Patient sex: F
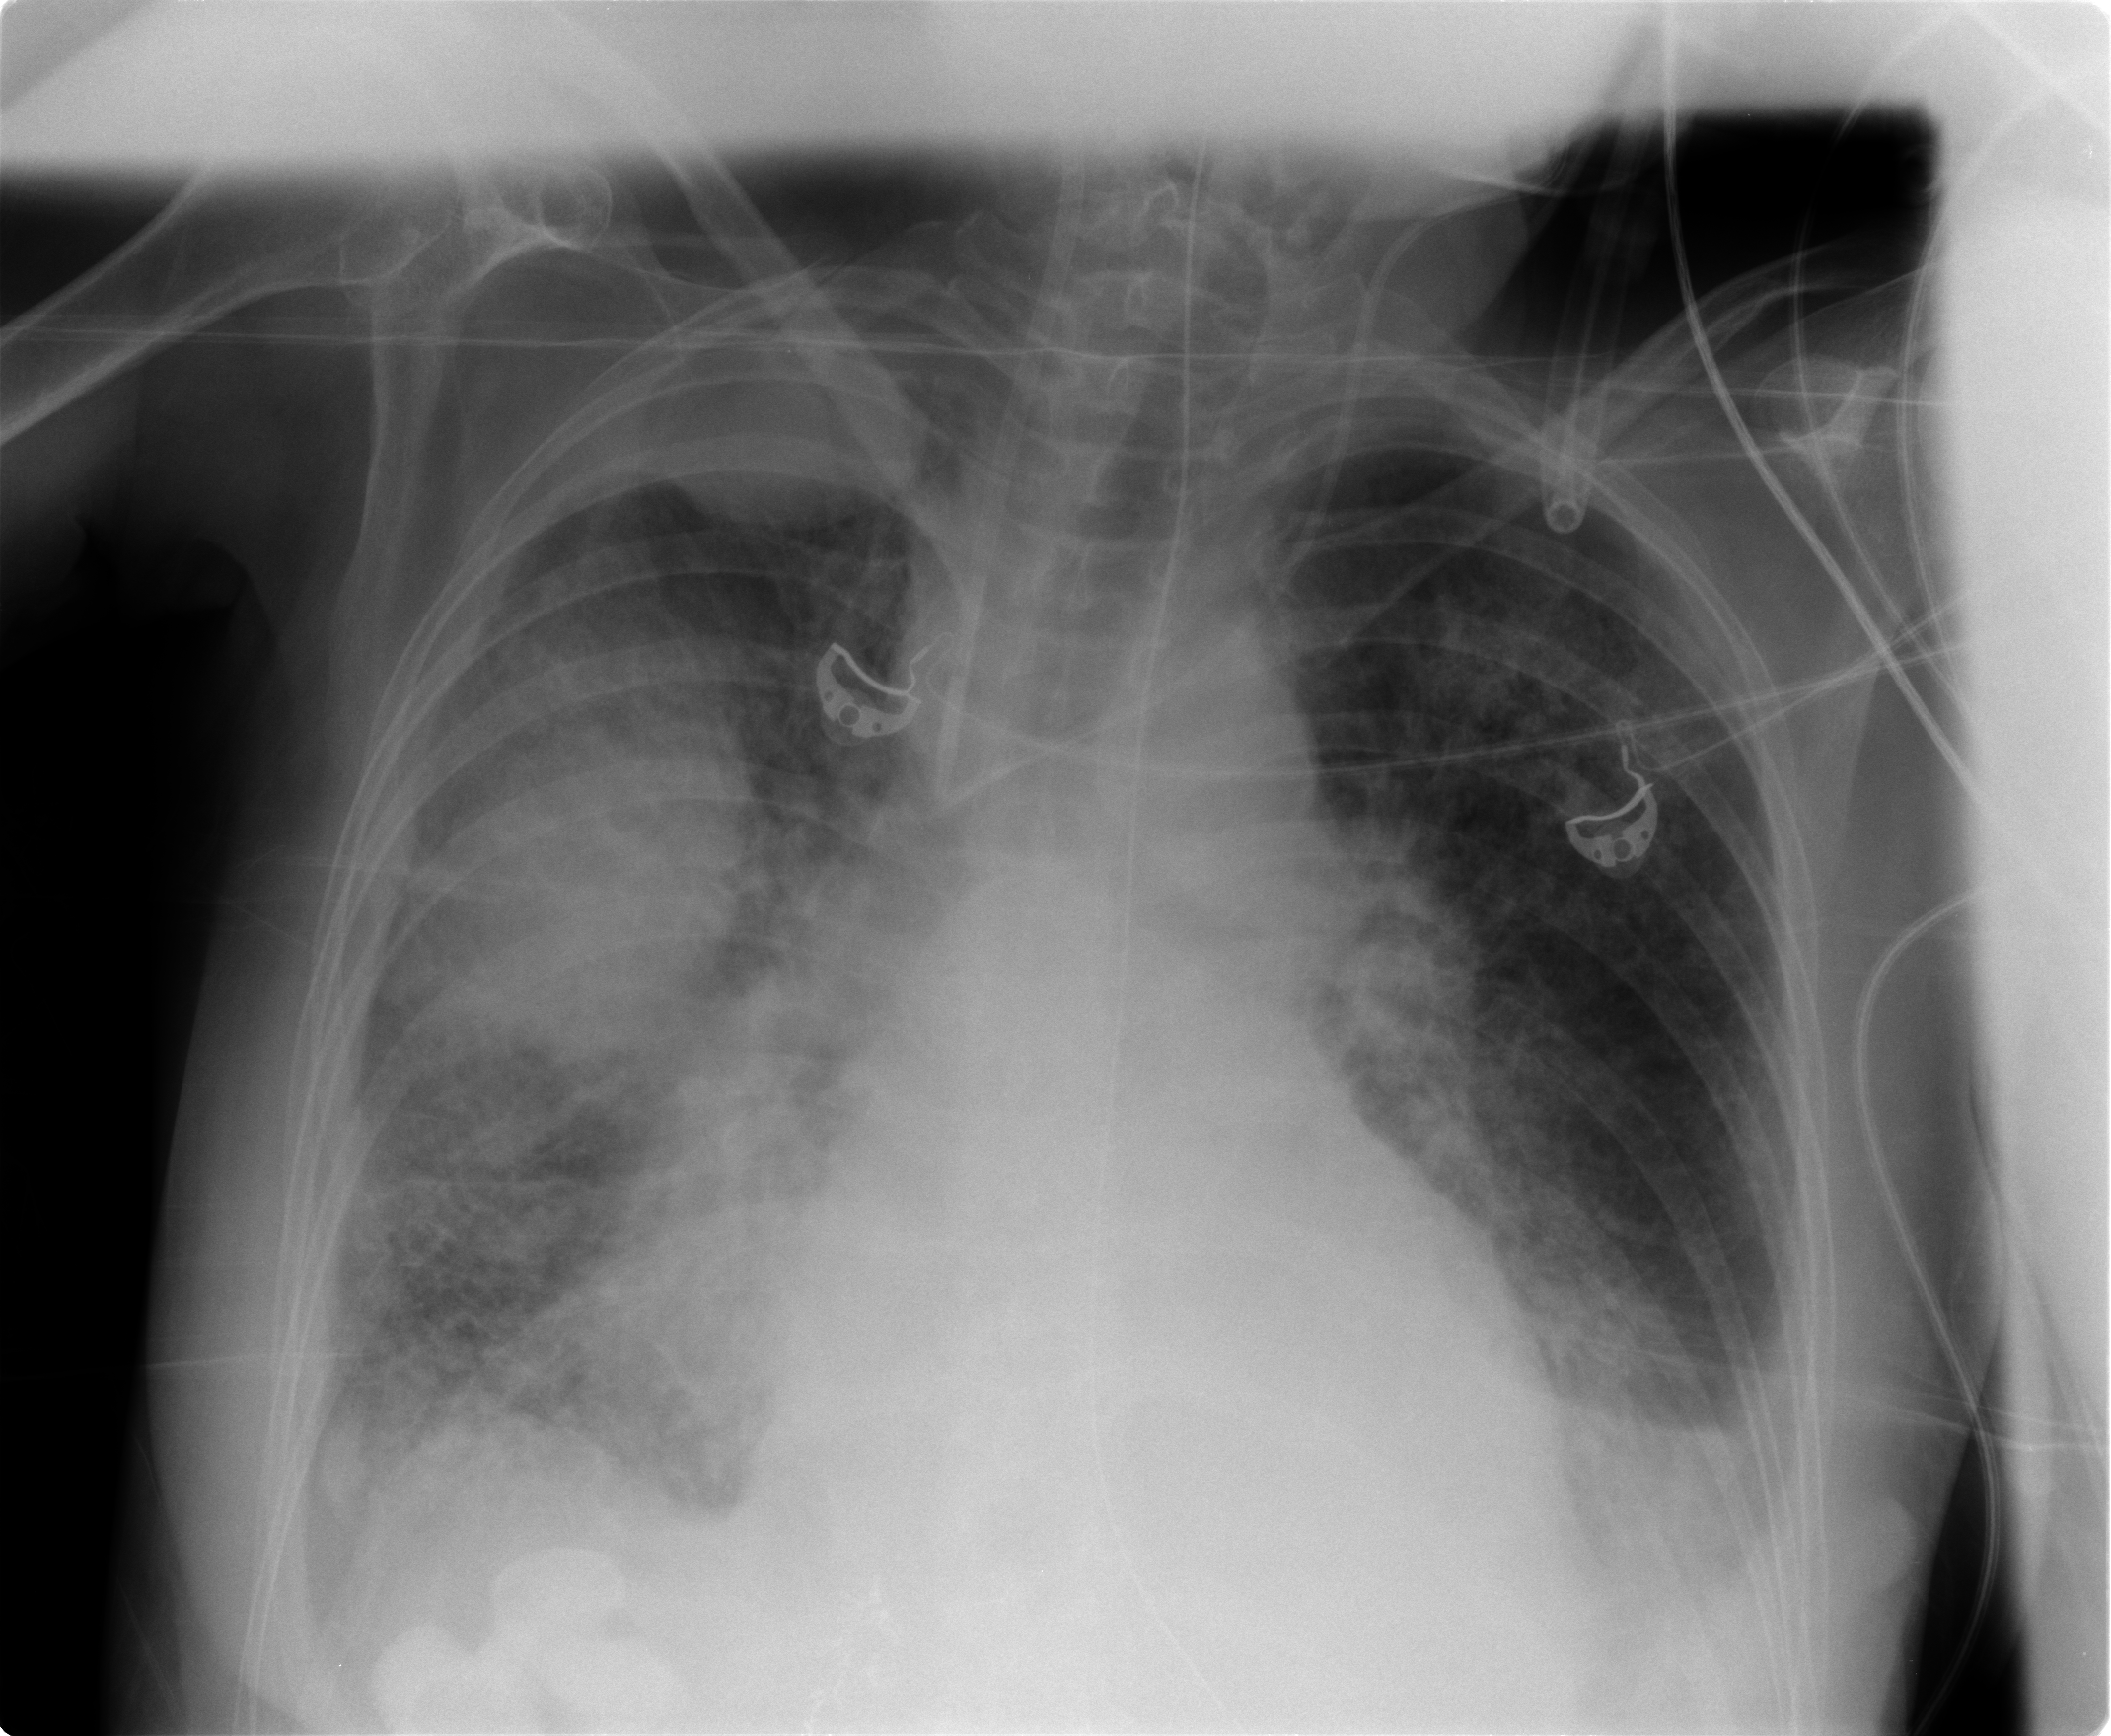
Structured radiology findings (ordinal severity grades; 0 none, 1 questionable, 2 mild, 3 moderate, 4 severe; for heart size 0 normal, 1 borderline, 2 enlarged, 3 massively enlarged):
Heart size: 0
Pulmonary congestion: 0
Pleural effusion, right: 3
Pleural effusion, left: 2
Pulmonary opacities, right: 1
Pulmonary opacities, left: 0
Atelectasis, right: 2
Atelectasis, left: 2